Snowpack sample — Snodgrass Mountain, Crested Butte, Colorado (2/4/25, 12:06 PM MST)
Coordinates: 38.923, -106.968
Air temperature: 35 °F
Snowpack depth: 80 cm
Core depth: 80 cm
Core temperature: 32 °F
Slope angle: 14°, slope face: 78°
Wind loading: low
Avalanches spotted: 0
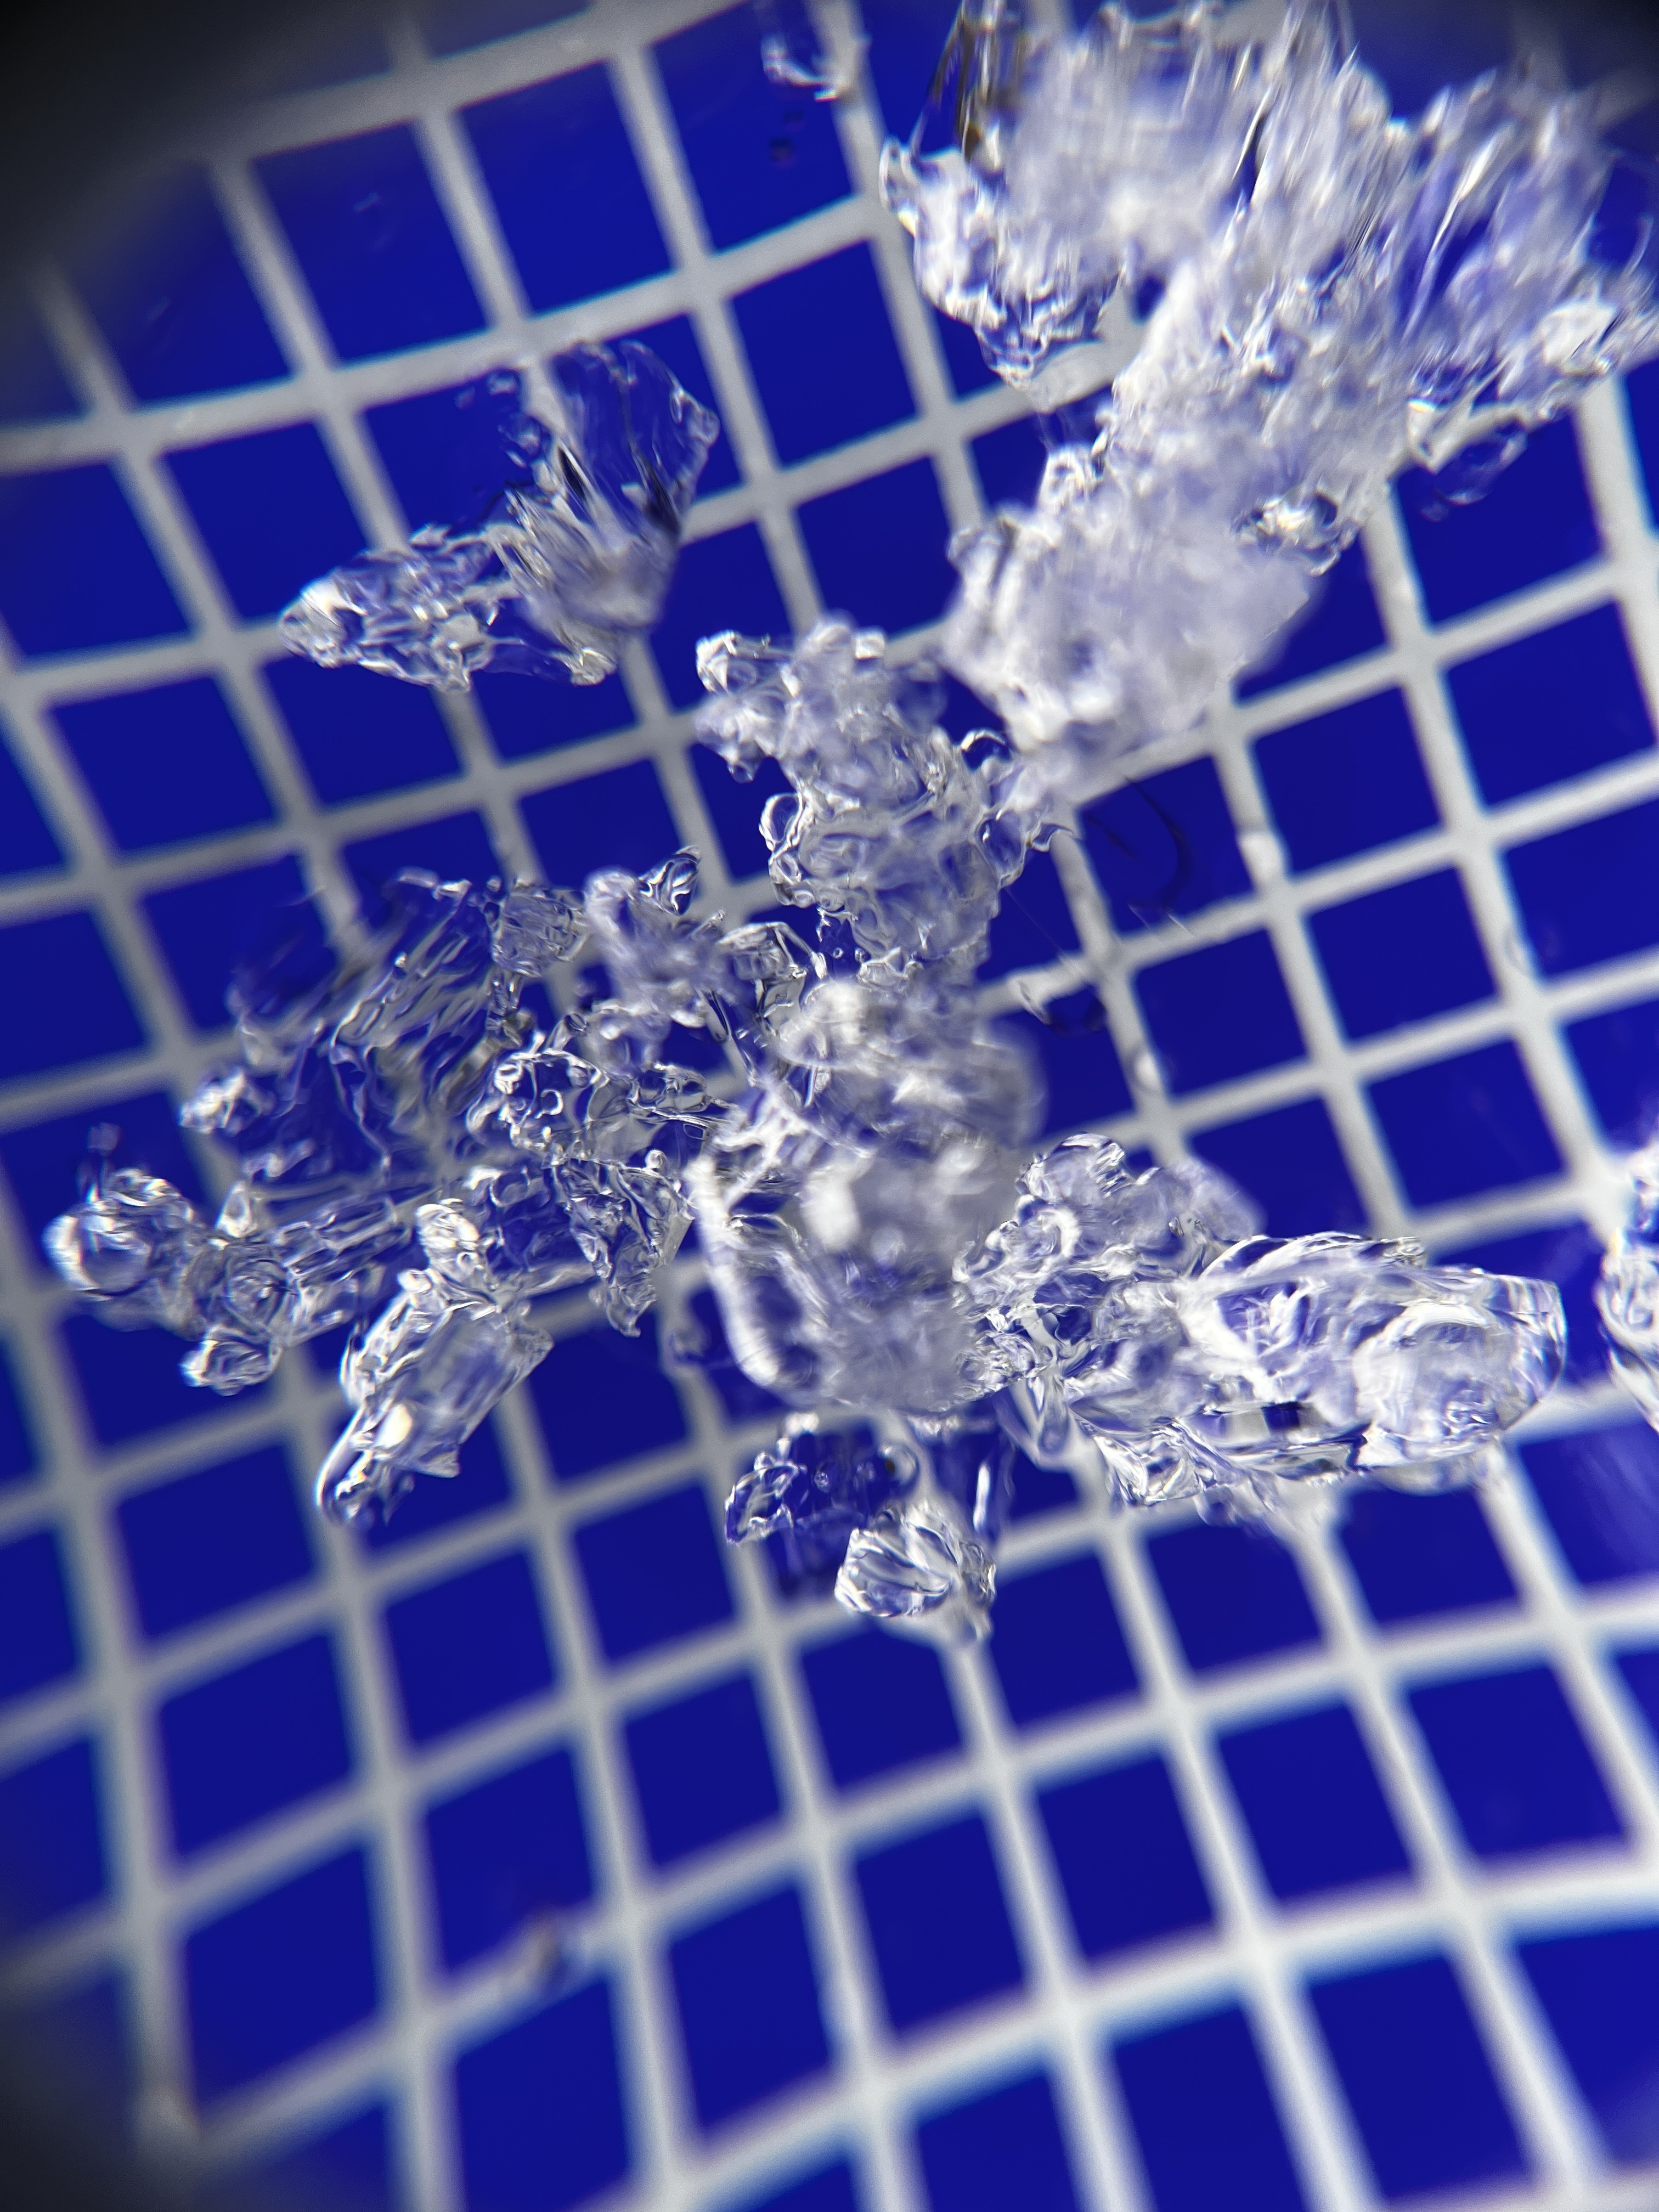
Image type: magnified_profile
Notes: No avalanches nearby, unusually warm weather for the last month reported by residents, Collected 25 yards from treeline